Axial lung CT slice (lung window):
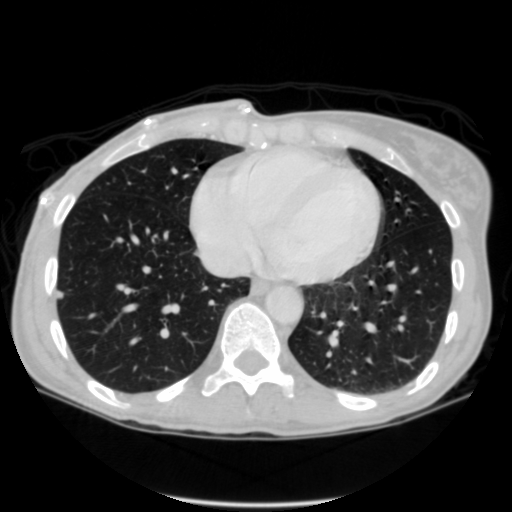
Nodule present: yes
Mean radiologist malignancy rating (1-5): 2.75